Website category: book
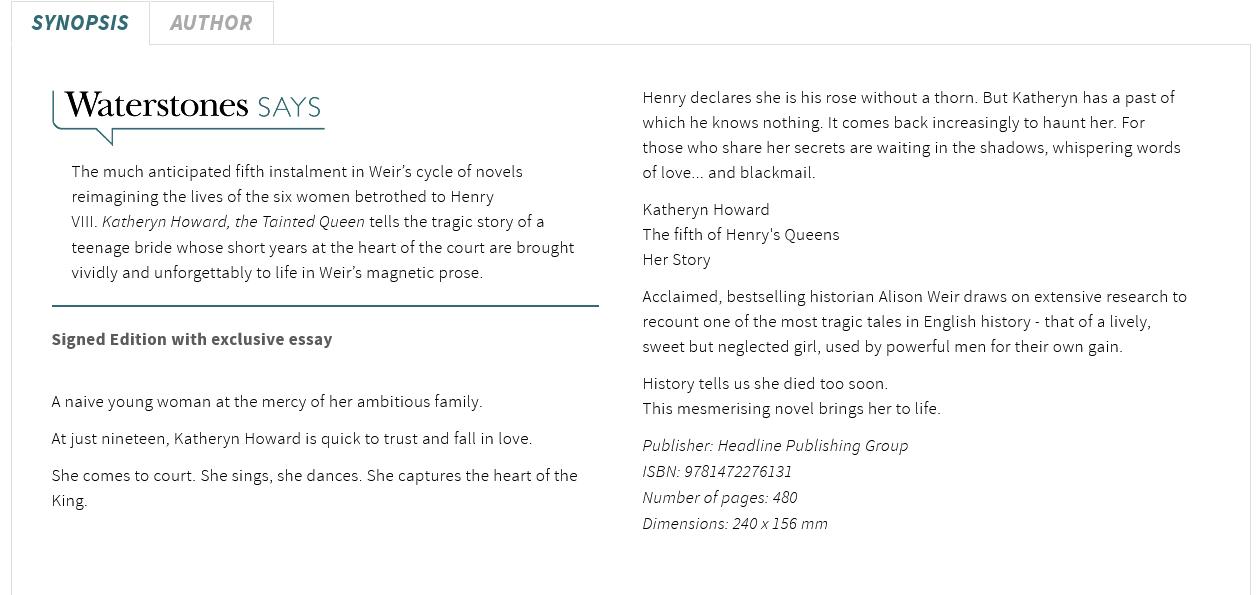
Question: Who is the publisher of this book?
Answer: Headline Publishing Group

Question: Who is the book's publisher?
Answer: Headline Publishing Group

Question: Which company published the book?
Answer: Headline Publishing Group

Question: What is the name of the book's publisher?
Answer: Headline Publishing Group

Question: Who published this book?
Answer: Headline Publishing Group

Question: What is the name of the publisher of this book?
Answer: Headline Publishing Group

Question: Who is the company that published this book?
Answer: Headline Publishing Group

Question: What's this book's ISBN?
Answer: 9781472276131

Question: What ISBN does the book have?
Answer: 9781472276131

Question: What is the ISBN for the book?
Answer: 9781472276131

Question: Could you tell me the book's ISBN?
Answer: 9781472276131

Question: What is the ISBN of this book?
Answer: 9781472276131

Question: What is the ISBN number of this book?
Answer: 9781472276131

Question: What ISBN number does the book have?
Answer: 9781472276131

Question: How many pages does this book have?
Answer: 480

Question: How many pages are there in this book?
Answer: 480

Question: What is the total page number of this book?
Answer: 480

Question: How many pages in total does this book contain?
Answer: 480

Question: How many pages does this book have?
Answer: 480

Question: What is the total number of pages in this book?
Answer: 480

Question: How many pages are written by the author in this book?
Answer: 480

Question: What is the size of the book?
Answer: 240 x 156 mm

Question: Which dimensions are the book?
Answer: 240 x 156 mm

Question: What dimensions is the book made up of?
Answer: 240 x 156 mm

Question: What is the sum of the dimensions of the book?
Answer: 240 x 156 mm

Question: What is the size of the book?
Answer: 240 x 156 mm

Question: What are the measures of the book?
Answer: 240 x 156 mm

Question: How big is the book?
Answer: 240 x 156 mm